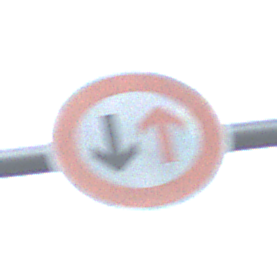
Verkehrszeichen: VorrangDesGegenverkehrs
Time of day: Midday
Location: Outdoor (Suburban)
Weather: Overcast
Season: NotSpecified
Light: Natural